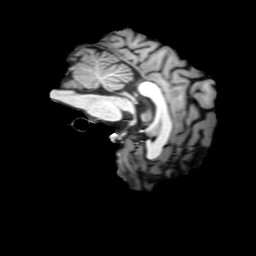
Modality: T1w
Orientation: sagittal
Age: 42
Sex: male
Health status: ill